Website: home-depot
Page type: address-validator
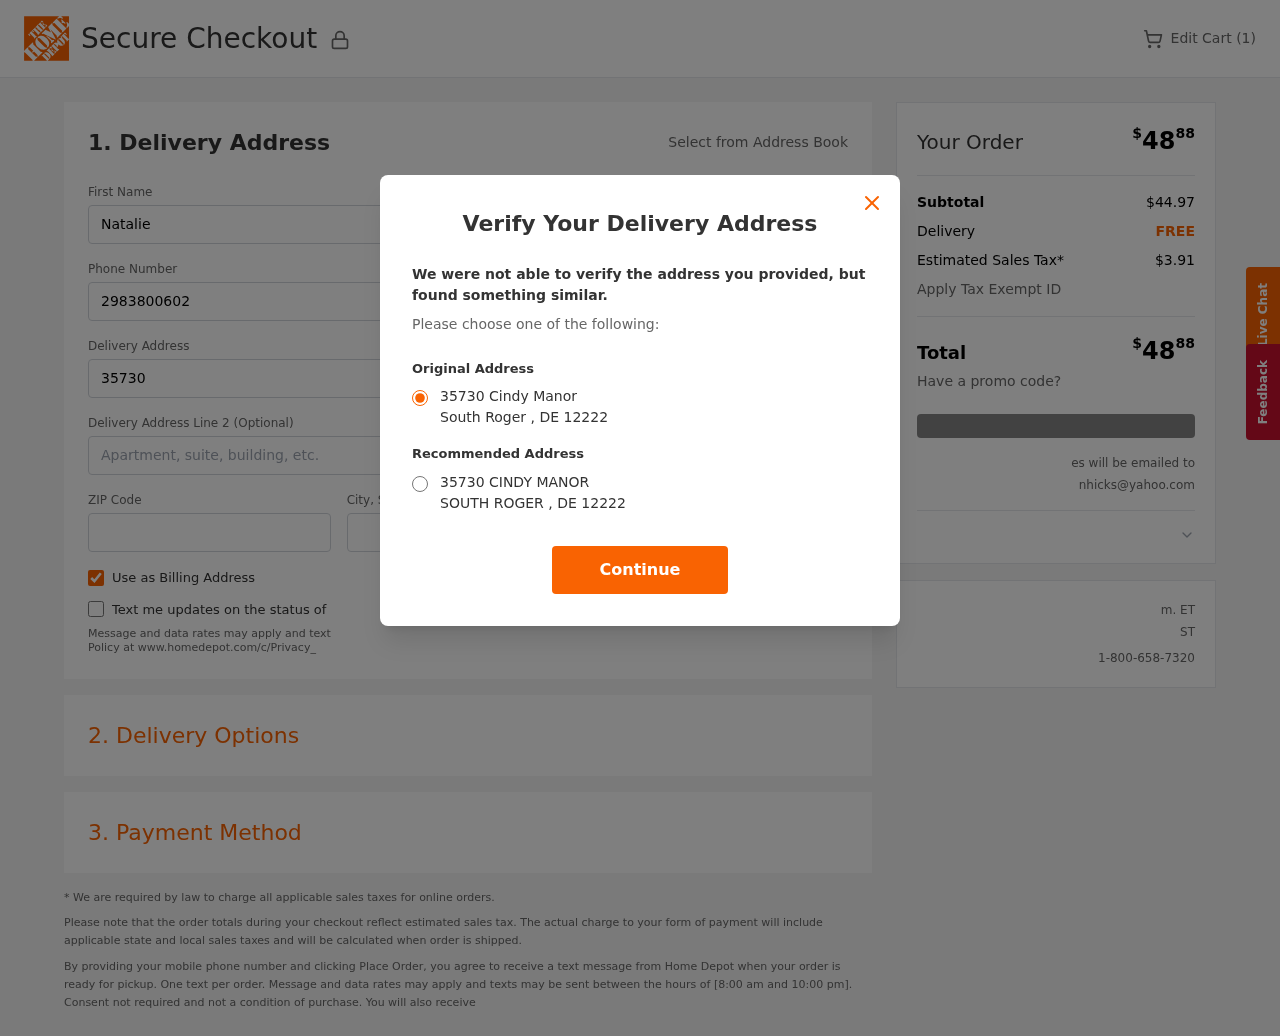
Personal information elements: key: PII_CITY
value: South Roger
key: PII_EMAIL
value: nhicks@yahoo.com
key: PII_POSTCODE
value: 12222
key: PII_STATE_ABBR
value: DE
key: PII_STREET
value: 35730 Cindy Manor
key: PII_FIRSTNAME
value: Natalie
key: PII_LASTNAME
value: Hicks
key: PII_PHONE
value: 2983800602
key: PII_CITY_STATE
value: South Roger, DE
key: PII_STREET_ALT
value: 35730 CINDY MANOR
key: PII_CITY_ALT
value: SOUTH ROGER
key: PII_POSTCODE_FULL
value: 12222
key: PII_POSTCODE_NUMERIC
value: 12222
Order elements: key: ORDER_NUM_ITEMS
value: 1
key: ORDER_TOTAL
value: $4888
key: ORDER_SUBTOTAL
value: $44.97
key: ORDER_SHIPPING_COST
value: FREE
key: ORDER_TAX
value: $3.91